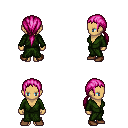
a pixel art fantasy rpg character, female body template, human, tanned skin, green robe, red pants, pink ponytail hairstyle, brown shoes, four views (front, back, left, right), 2x2 character sprite sheet, small pixel art, hard edges, no anti-aliasing